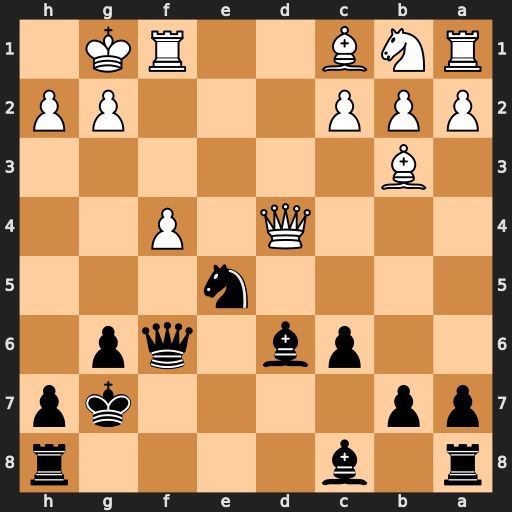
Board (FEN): r1b4r/pp4kp/2pb1qp1/4n3/3Q1P2/1B6/PPP3PP/RNB2RK1
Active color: b
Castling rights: -
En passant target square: -
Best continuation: Nf3+ gxf3 Qxd4+